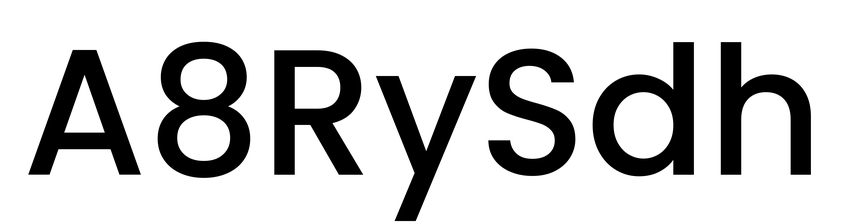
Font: Poppins-Medium